高一 · 立体几何学
如图, 网格纸的小正方形的边长是 1 , 在其上用粗实线和粗虚线画出了某几何体的三视图, 则该几何体的体积是 ( )

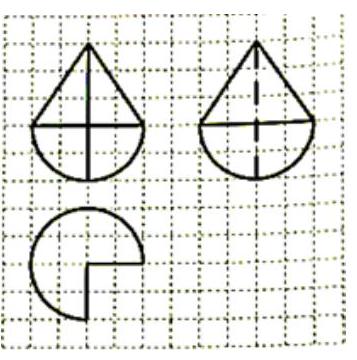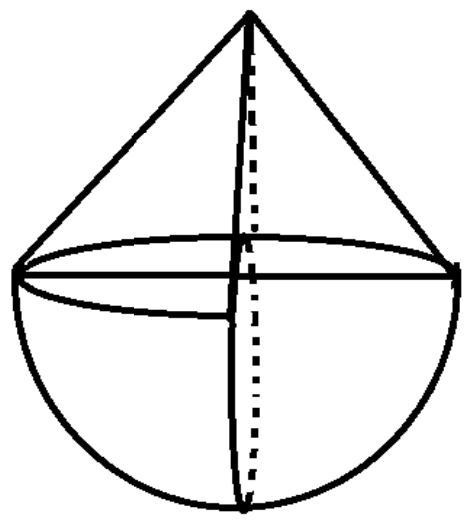
$7 \pi$
B. $9 \pi$
C. $11 \pi$
D. $13 \pi$
答案: A
解析: 【分析】

根据三视图, 还原空间结构体, 根据空间结构体的特征及球、棱雉的体积公式求得总体积.

【详解】

根据空间结构体的三视图，得原空间结构体如下图所示:

该几何体是由下面半球的 $\frac{3}{4}$ 和上面四棱雉的 $\frac{3}{4}$ 组成

由三视图的棱长及半径关系, 可得几何体的体积为

$V=\frac{4}{3} \pi R^{3} \times \frac{1}{2} \times \frac{3}{4}+\frac{1}{3} \times \pi R^{2} \times 3 \times \frac{3}{4}$

$=\frac{4}{3} \pi \times 2^{3} \times \frac{1}{2} \times \frac{3}{4}+\frac{1}{3} \times \pi \times 2^{2} \times 3 \times \frac{3}{4}$

$=7 \pi$

所以选 A

【点睛】

本题考查了三视图的简单应用, 空间结构体的体积求法, 属于中档题.